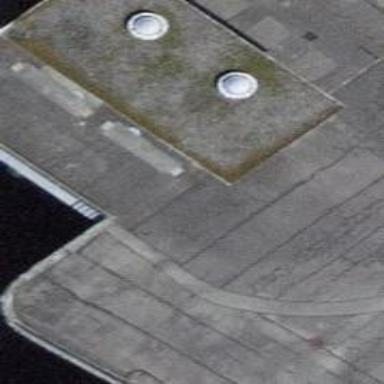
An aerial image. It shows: Power plant building.